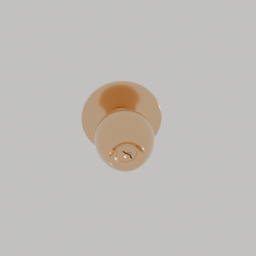
Label: mechanical